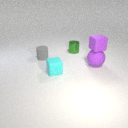
small green metal cylinder behind large purple rubber sphere